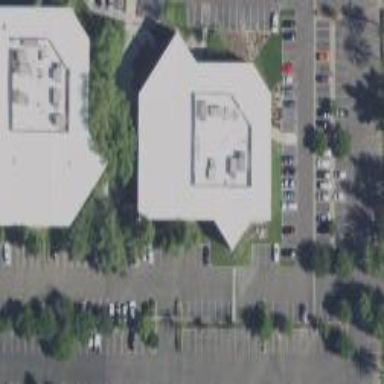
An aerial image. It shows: Office building.